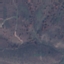
Land use / land cover: HerbaceousVegetation